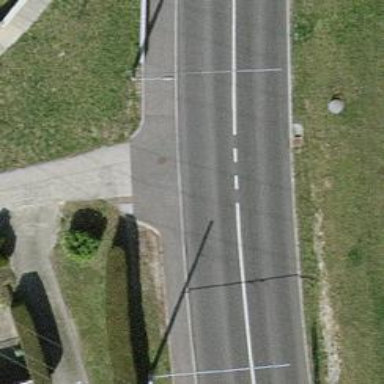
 there is sidewalk and trolley wire indicating the presence of trolleybus services."